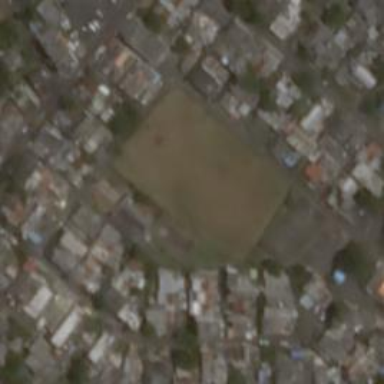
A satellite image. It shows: Soccer pitch designated for leisure and sports activities.